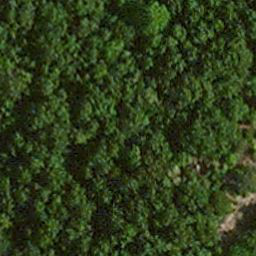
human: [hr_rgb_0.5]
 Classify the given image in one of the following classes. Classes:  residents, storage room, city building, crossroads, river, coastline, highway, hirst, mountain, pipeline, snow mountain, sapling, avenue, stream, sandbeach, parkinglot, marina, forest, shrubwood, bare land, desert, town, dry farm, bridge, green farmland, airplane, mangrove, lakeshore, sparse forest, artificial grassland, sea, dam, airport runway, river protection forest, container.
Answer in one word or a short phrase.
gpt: forest